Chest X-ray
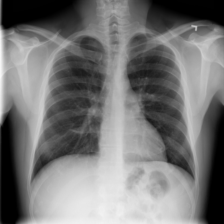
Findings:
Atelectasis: negative
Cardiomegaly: negative
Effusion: negative
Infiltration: negative
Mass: negative
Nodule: negative
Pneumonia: negative
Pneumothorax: negative
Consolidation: negative
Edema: negative
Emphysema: negative
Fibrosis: negative
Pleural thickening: negative
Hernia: negative